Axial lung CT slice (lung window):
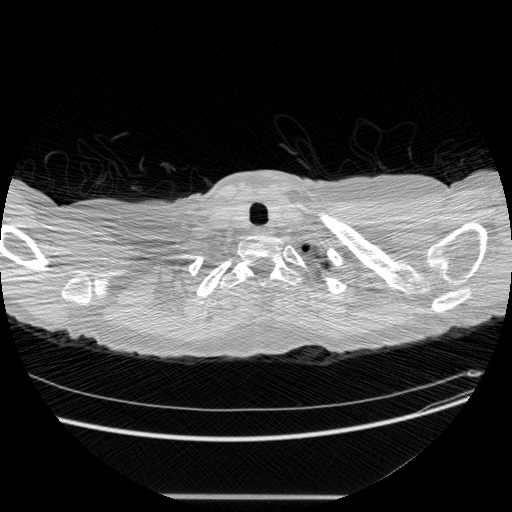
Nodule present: no